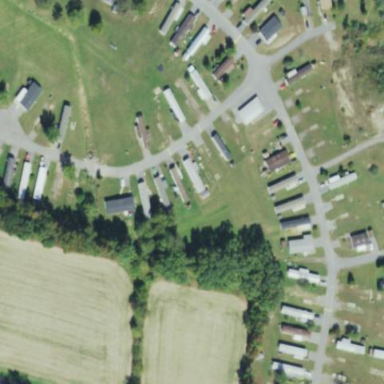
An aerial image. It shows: Residential area designated as trailer park.